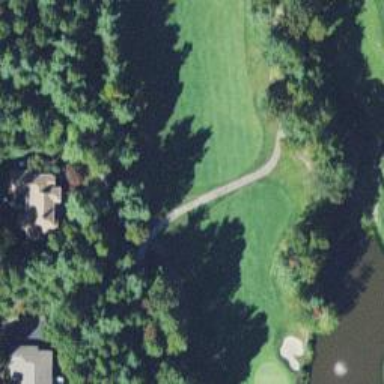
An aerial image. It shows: View of golf hole.